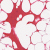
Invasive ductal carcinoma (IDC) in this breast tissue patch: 0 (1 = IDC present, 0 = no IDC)